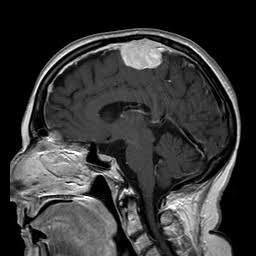
Label: meningioma